Question: Tree node with expandable property set to true and no children does not render the expand/collapse icon.
I need to develop tree control which loads sub-nodes on demand only. In other words, children should be loaded on node expand event. I've found that property 'expandable' set to true is supposed to render expand/collapse icon regardless of whether children exist or not.
Could you please review my code and point out where I made mistake that 'expand/collapse icon' is rendered only for nodes with children.
Tree with store and model declared as follow:
'''
Ext.define('Entity', {
extend: 'Ext.data.Model',
fields: [
{name: 'name', type: 'string'},
{name: 'description', type: 'string'},
{name: 'clazz', type: 'string'},
{name: 'path;', type: 'string'},
{name: 'leaf', type: 'boolean'},
{name: 'expandable',type: 'boolean'},
{name: 'allowChildren', type: 'boolean'}
]
});
var mpsStore = Ext.create('Ext.data.TreeStore', {
model: 'Entity',
proxy: {
type: 'ajax',
url: 'companyTree'
}
,root: {
name: '__ROOT__'
}
});
Ext.define('App.view.Navigation', {
extend: 'Ext.tree.Panel',
alias : 'widget.Navigation',
title: '...',
rootVisible: false,
lines: false,
useArrows: true,
store: mpsStore
,columns: [{xtype: 'treecolumn',
text: 'Business Entity',
width: 150,
dataIndex: 'name',
},{ text: 'Description',
dataIndex: 'description'
}
]
});
'''
Response json looks like:
'''
{
"path":".",
"id":"__ROOT__",
"name":"__ROOT__",
"user":null,
"description":null,
"clazz":null,
"iconCls":null,
"leaf":false,
"expanded":true,
"expandable":true,
"allowChildren":true,
"children":[
{
"path":".\1",
"id":"1",
"name":"Company 1",
"user":null,
"description":null,
"clazz":"companyViewId",
"iconCls":"icon-organisation",
"leaf":false,
"expanded":false,
"expandable":true,
"allowChildren":true,
"children":[ ]
},
{
"path":".\2",
"id":"2",
"name":"Company 2",
"user":null,
"description":null,
"clazz":"companyViewId",
"iconCls":"icon-organisation",
"leaf":false,
"expanded":false,
"expandable":true,
"allowChildren":true,
"children":[
{
"path":".\2\3",
"id":"3",
"name":"billTo 2.1",
"user":null,
"description":"2.1. Street Ave, unit 2.1",
"clazz":"billToViewId",
"iconCls":"icon-billto",
"leaf":false,
"expanded":false,
"expandable":true,
"allowChildren":true,
"children":[
{
"path":".\2\3\4",
"id":"4",
"name":"shipTo 2.1.1",
"user":null,
"description":"2.1. Street Ave, unit 2.1",
"clazz":"shipToViewId",
"iconCls":"icon-shipto",
"leaf":false,
"expanded":false,
"expandable":true,
"allowChildren":true,
"children":[
{
"path":".\2\3\4\5",
"id":"5",
"name":"machine2.1.1.1",
"user":null,
"description":"manufacturer, model",
"clazz":"machineViewId",
"iconCls":"icon-machine",
"leaf":false,
"expanded":false,
"expandable":true,
"allowChildren":true,
"children":[ ]
}
]
},
{
"path":".\2\3\6",
"id":"6",
"name":"shipTo 2.1.2",
"user":null,
"description":"2.1. Street Ave, unit 2.1",
"clazz":"shipToViewId",
"iconCls":"icon-shipto",
"leaf":false,
"expanded":false,
"expandable":true,
"allowChildren":true,
"children":[ ]
}
]
}
]
},
{
"path":".\7",
"id":"7",
"name":"Company 3",
"user":null,
"description":null,
"clazz":"companyViewId",
"iconCls":"icon-organisation",
"leaf":false,
"expanded":false,
"expandable":true,
"allowChildren":true,
"children":[ ]
}
]
}
'''
The result looks like

As you can see only one 'company' node has expand/collapse icon.
I've found only one advice for similar question <URL>
which use css to hack the issue, but have no clue where to insert this style.
Thank you in advance.
Just for those who need 'end of story'.
If you rely on spring and jackson to render json in response and want to skip empty children, you can configure MappingJackson2HttpMessageConverter in yourApp-servlet.xml to do so.
'''
<mvc:annotation-driven>
<mvc:message-converters>
<beans:bean class="org.springframework.http.converter.json.MappingJackson2HttpMessageConverter">
<beans:property name="objectMapper" ref="objectMapper"/>
</beans:bean>
</mvc:message-converters>
</mvc:annotation-driven>
<beans:bean name="objectMapper" class="org.springframework.http.converter.json.Jackson2ObjectMapperFactoryBean" autowire="no">
<beans:property name="dateFormat">
<beans:bean class="java.text.SimpleDateFormat">
<beans:constructor-arg type="java.lang.String" value="yyyy-MM-dd HH:mm:ss"/>
</beans:bean>
</beans:property>
<beans:property name="featuresToDisable">
<beans:list>
<beans:value type="com.fasterxml.jackson.databind.SerializationFeature">WRITE_EMPTY_JSON_ARRAYS</beans:value>
</beans:list>
</beans:property>
</beans:bean>
'''
Regards.
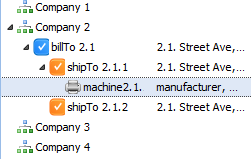
Answer: You are providing children data for your nodes, thus ExtJS assume that the node is loaded.
Remove for your lazy nodes, and a query will be made to load them on demand.
Then your server must return data for the provided node. For instance if you try to expand node "Company 1", a query should be like :
<URL>
Also if your node doesn't have any children, you should set to .
As a side note, to reduce the amount of data transiting, many of your parameters (expandable, allowChildren, ...) can use or are the default value, and should be skipped.